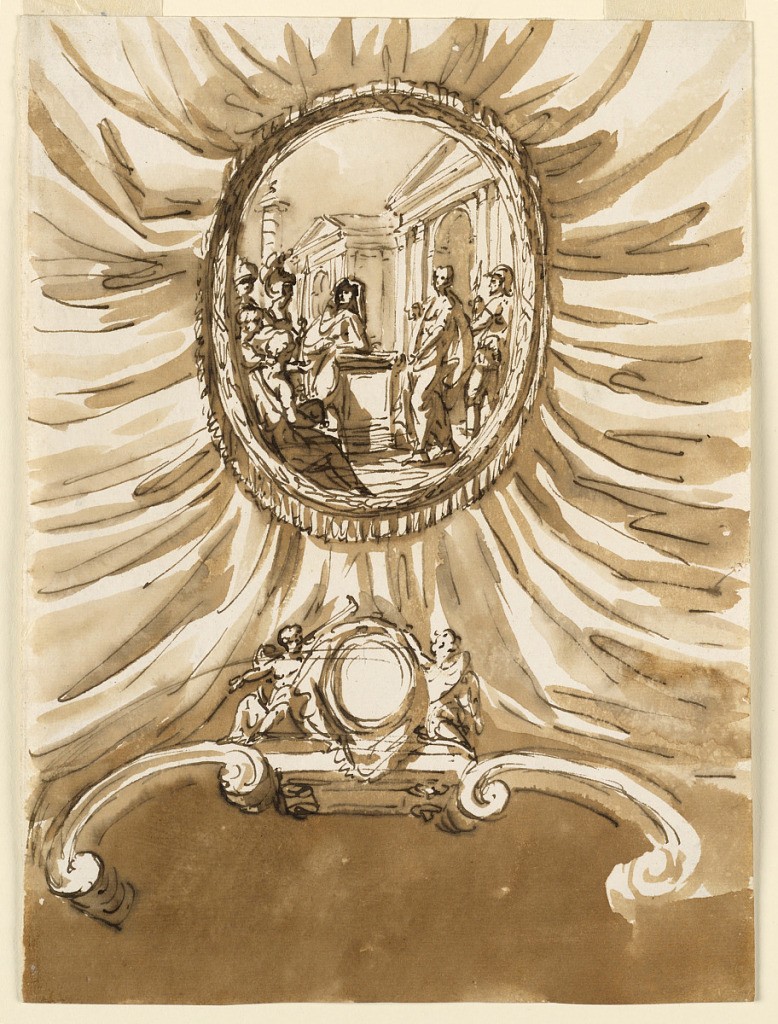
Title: Decoration in a church
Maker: Giuseppe Barberi, Italian, 1746–1809
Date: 1746–1809
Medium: Pen and brown ink, brush and brown wash on off-white laid paper, lined
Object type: Drawing
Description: Decoration in a church.